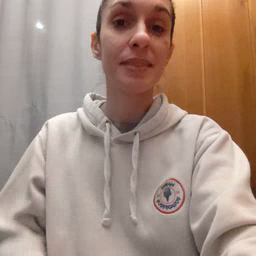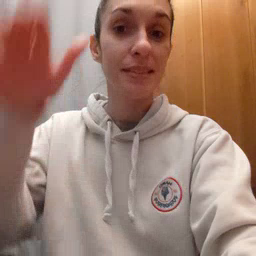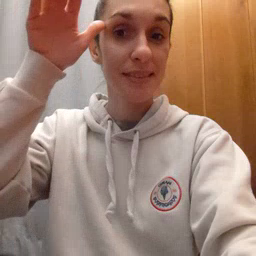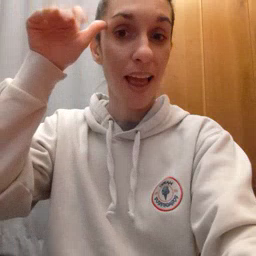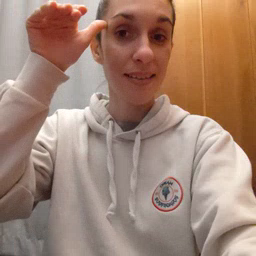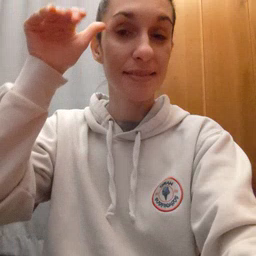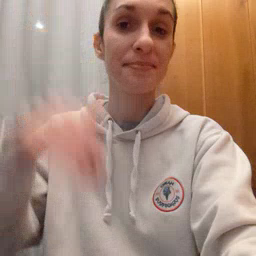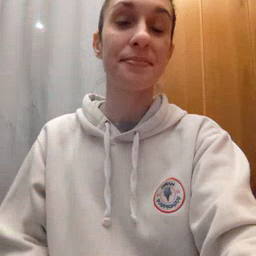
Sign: donkey